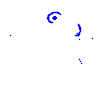
Particle: proton